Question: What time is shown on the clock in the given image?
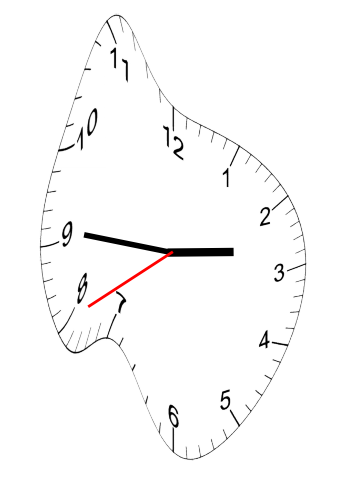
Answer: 02:45:40